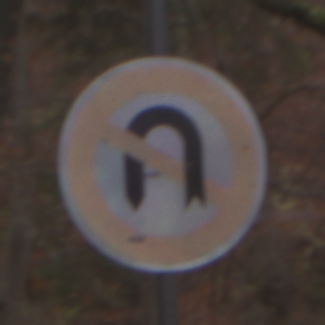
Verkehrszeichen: VerbotWenden
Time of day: Midday
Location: Outdoor (Nature)
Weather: Overcast
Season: Autumn
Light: Natural